Question: To make it clear, this IS a graded assignment for my Programming II class. I've generally been very easily receptive to new programming concepts but this particular assignment on recursion is really throwing me and I'm looking for some good nudging in the right direction. Below is the assignment verbatim and the code I currently already have.
We have a magic plant that once it is planted, it germinates and grows two leaves in the first year. It doubles its leaves every year except that every three years it triples its leaves. Something like:

Write a class called MagicPlant that includes the following methods:
- - -
In a driver class test the methods.
Find out what is the largest (oldest) plant that your algorithm and data structure can handle.
---
That is what I was given and I'm having trouble on the last bullet point as well as a bit muddy on the second one (but I have code that seems to work).
My current code excluding the Driver class since it's just call statements:
'''
public class MagicPlant {
// Method that returns the number of leaves given
// the age of the plant.
public int getLeaves(int age) {
int leafCount = 1;
for (int i = 1; i <= age; i++) {
if (i % 3 != 0) {
leafCount *= 2;
} else {
leafCount *= 3;
}
}
return leafCount;
}
// Non-recursive method that returns the age of the plant
// given the number of leaves.
public int getAgeNR(int leaves) {
int age = 1;
while (leaves > getLeaves(age)) {
age++;
}
return age;
}
// Recursive method that returns the age of the plant
// given the number of leaves.
public int getAgeR(int leaves) {
return 0;
}
}
'''
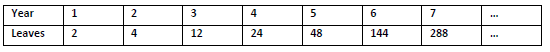
Answer: My tipp is, to replace the 'while'-loop with recursion. So you don't have a local variable but instead give that variable back into the method (recursive).
Also i would suggest that you make 2 methods for the recursion:
'''
public int getAgeR(int leaves){
return getAgeR(1, leaves); // call overload with initial value
}
private int getAgeR(int age, int leaves){
// do your magic here
}
'''